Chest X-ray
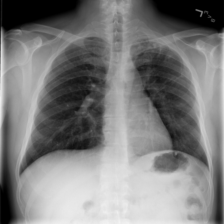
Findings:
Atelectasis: negative
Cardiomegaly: negative
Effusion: negative
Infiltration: positive
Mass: negative
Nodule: positive
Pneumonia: negative
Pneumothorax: negative
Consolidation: negative
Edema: negative
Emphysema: negative
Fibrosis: positive
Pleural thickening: negative
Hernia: negative